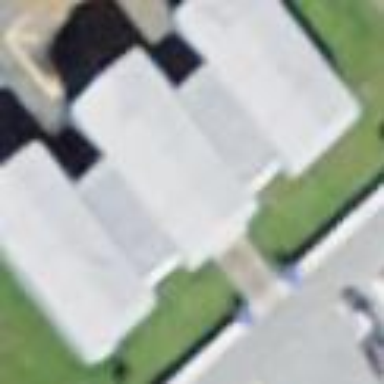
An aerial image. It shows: Building with toilets inside.